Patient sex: F
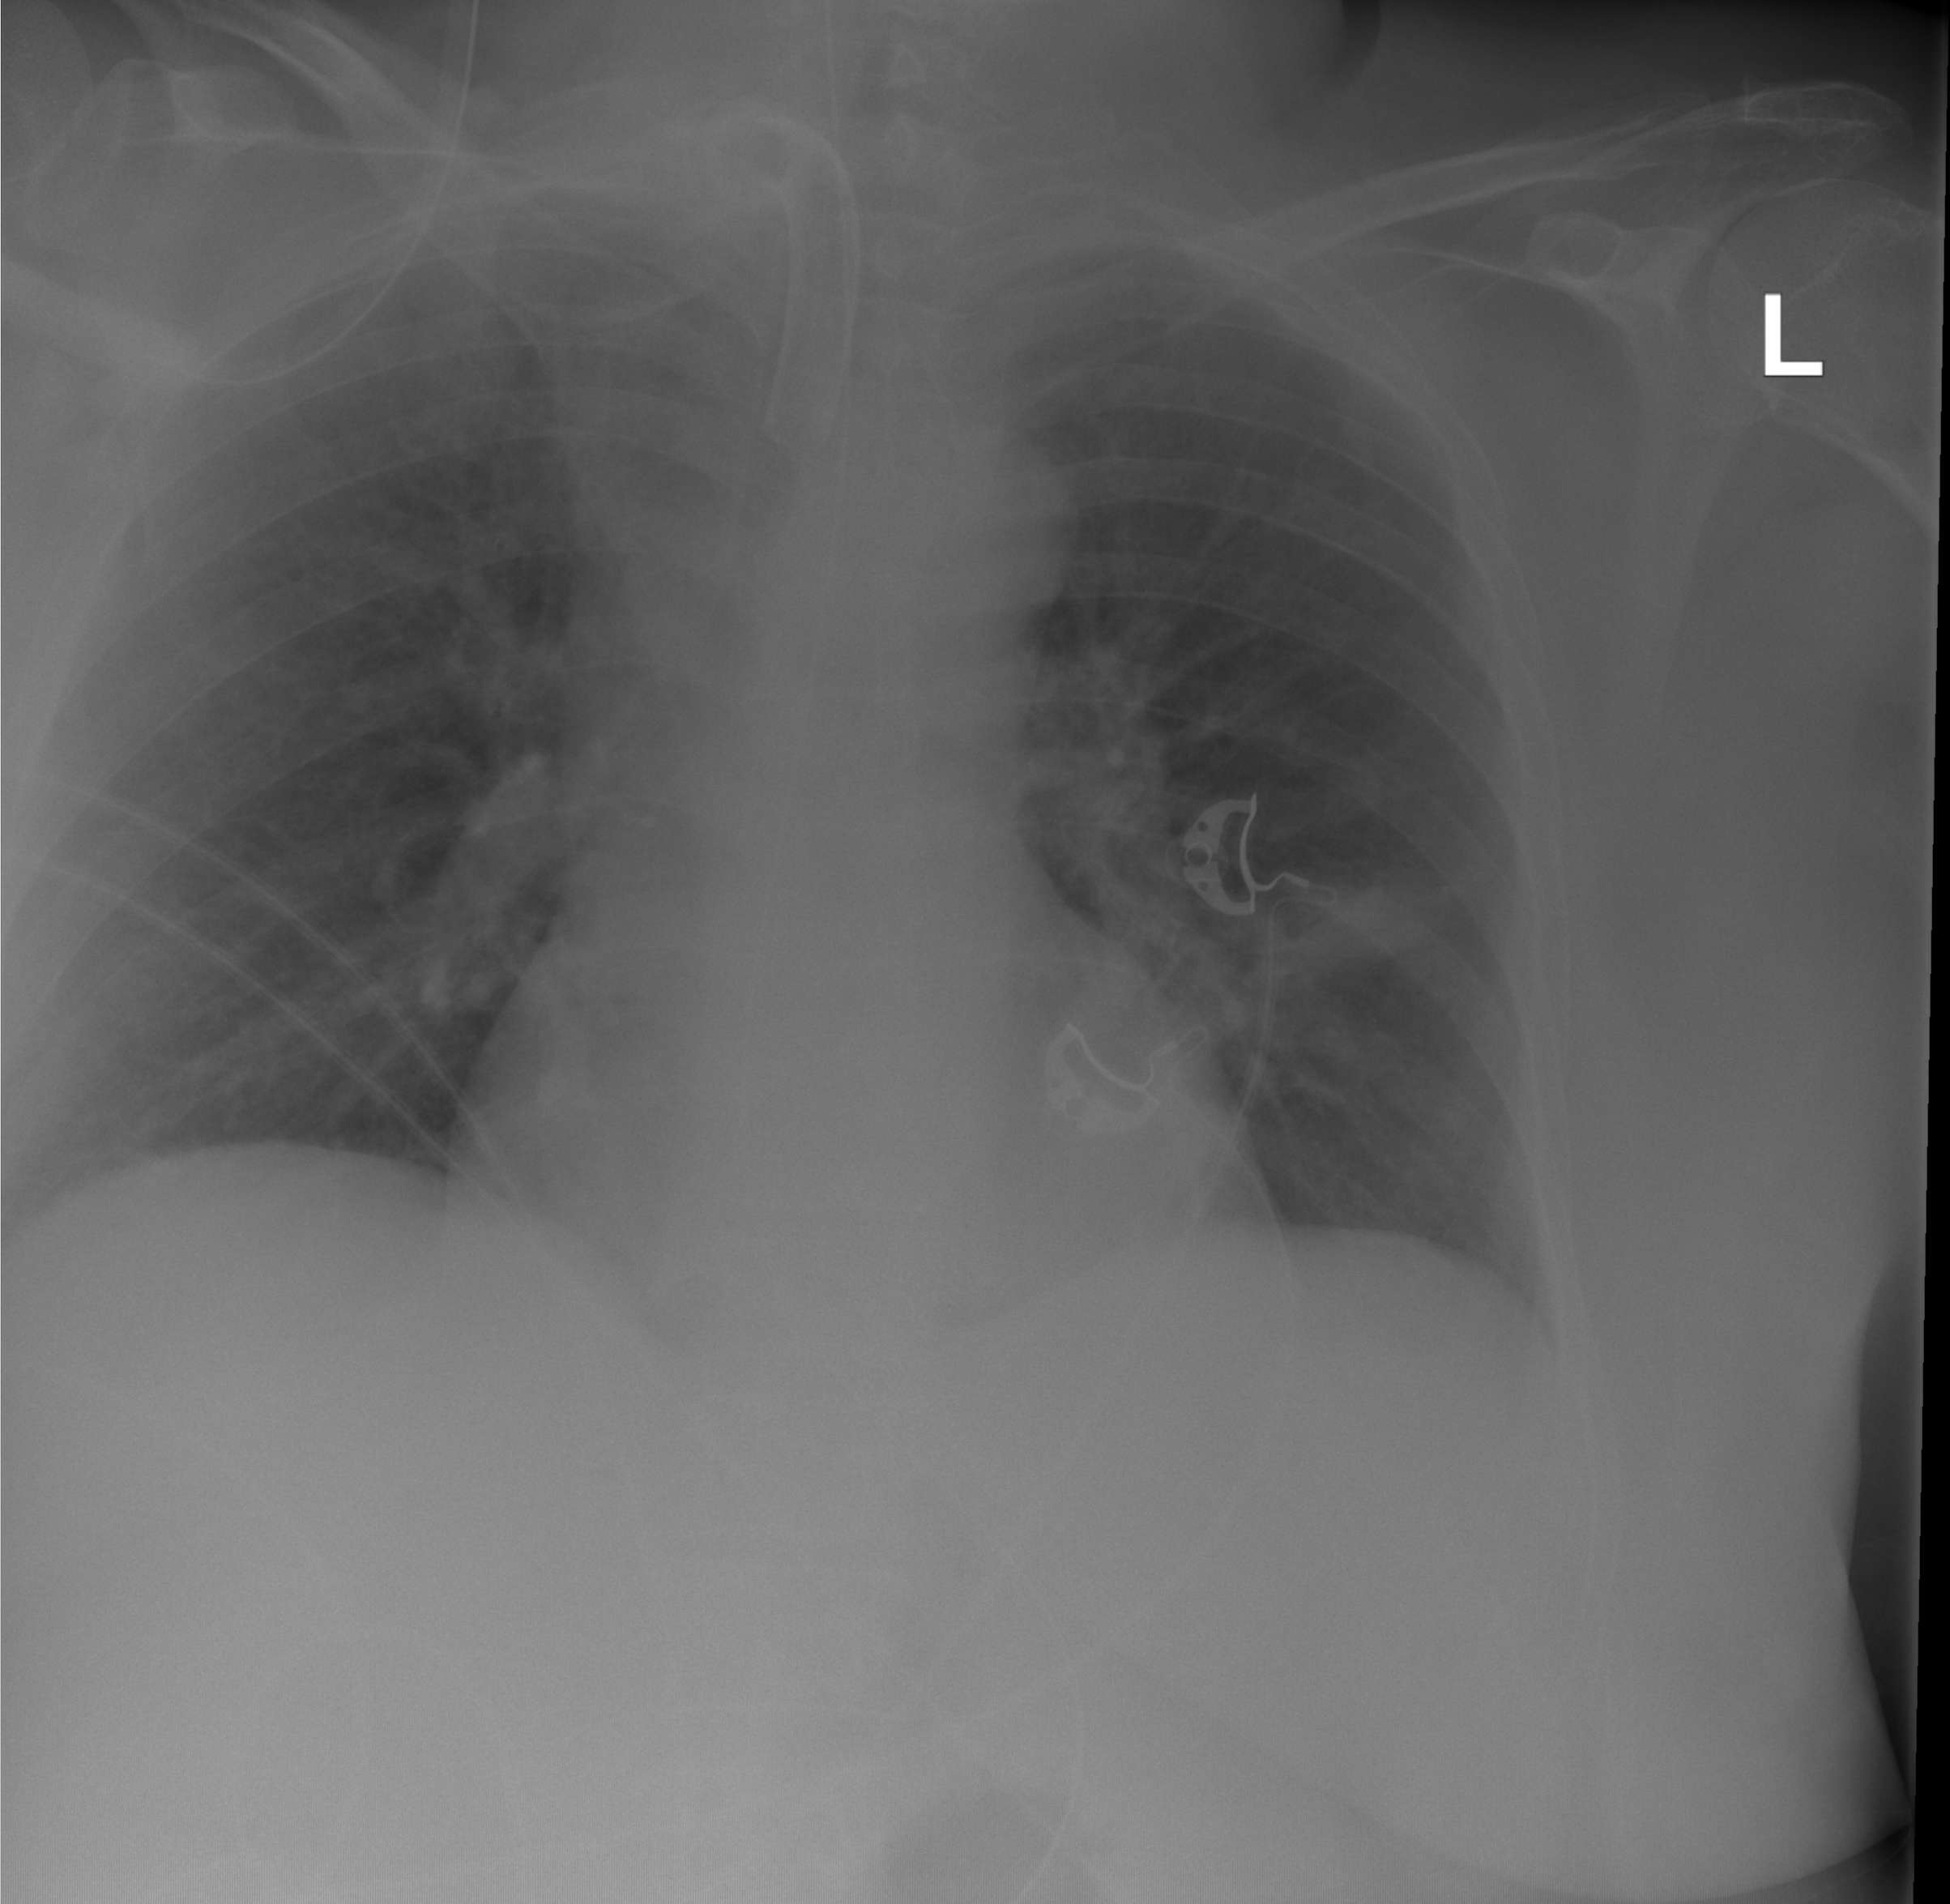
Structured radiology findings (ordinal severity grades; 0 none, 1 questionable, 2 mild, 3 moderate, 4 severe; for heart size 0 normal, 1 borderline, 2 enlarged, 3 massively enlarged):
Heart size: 0
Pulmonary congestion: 0
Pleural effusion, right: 0
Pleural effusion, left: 0
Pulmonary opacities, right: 0
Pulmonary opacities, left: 0
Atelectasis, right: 0
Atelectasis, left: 1